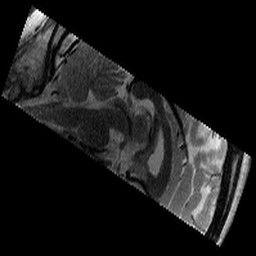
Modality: T2w
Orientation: sagittal
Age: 13
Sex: male
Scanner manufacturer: siemens
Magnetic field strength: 3 T
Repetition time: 8.46 s
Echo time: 0.067 s